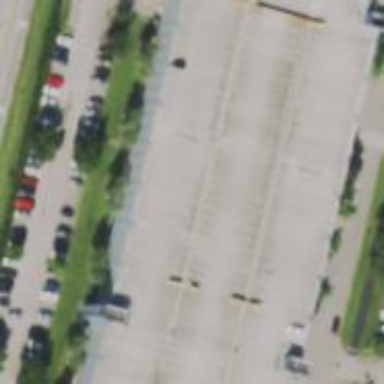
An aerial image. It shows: Multi-storey parking building.